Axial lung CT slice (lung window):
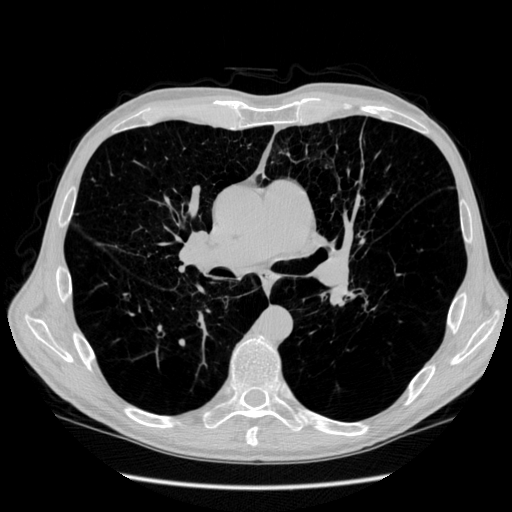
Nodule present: no